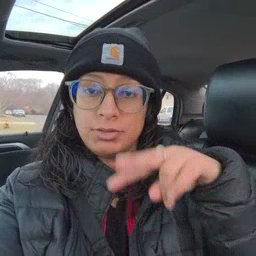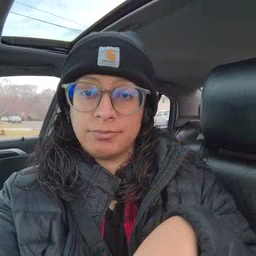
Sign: read